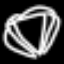
Label: diamond